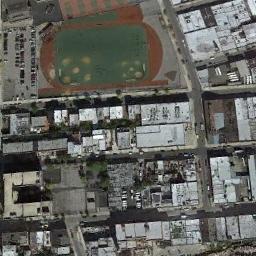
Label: ground_track_field